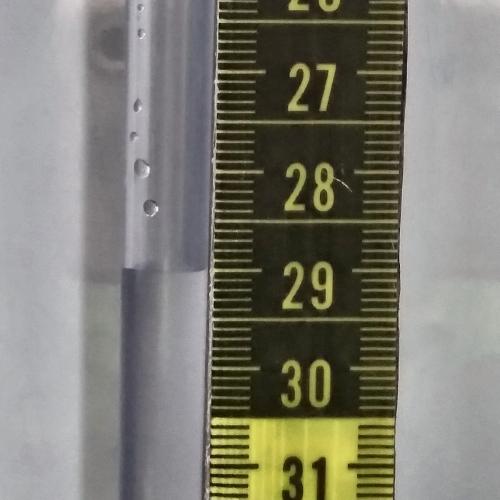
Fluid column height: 29.0 cm